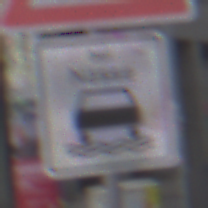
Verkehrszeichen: BeiNaesse
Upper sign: SchleuderOderRutschgefahr
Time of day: MorningAfternoon
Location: Outdoor (Urban)
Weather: Overcast
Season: NotSpecified
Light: Natural